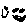
Label: smiley face